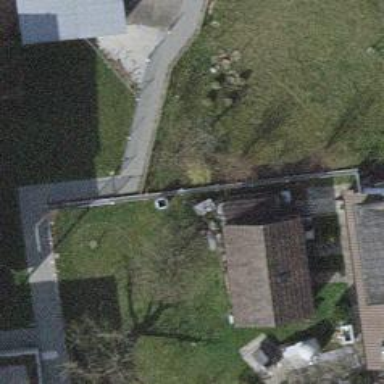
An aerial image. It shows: Fence.